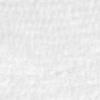
Label: no_change